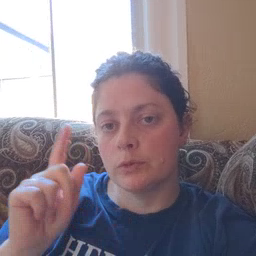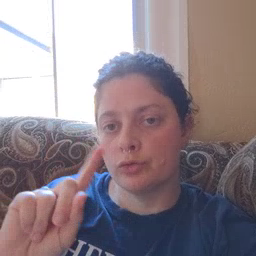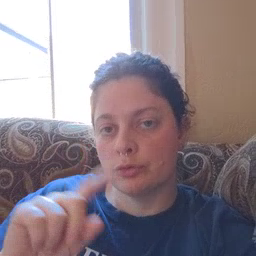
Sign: where